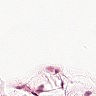
Metastatic tissue present: no